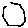
Label: hexagon